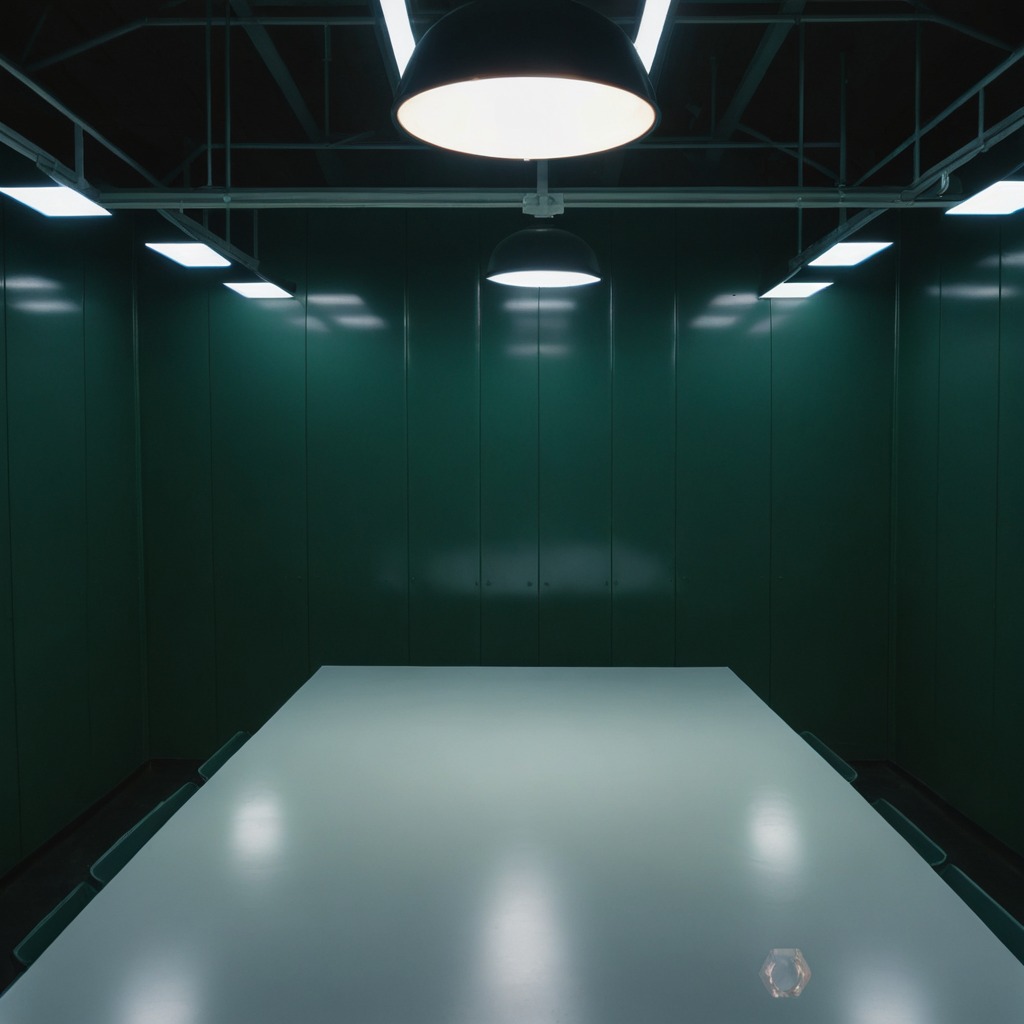
A metal nut is lying on a clean empty table in a railway signal maintenance room lit by harsh overhead fluorescents.